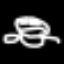
Label: frog